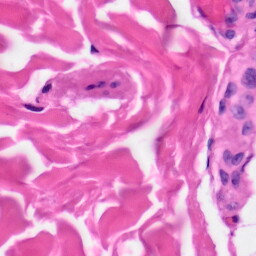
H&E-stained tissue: Skin